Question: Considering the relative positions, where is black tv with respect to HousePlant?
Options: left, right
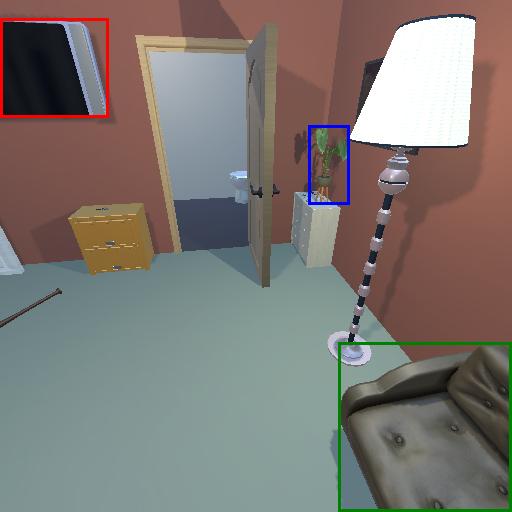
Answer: left